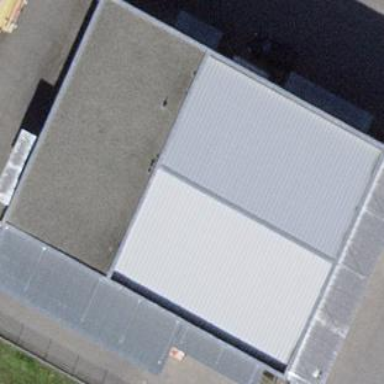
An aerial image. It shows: Industrial building.